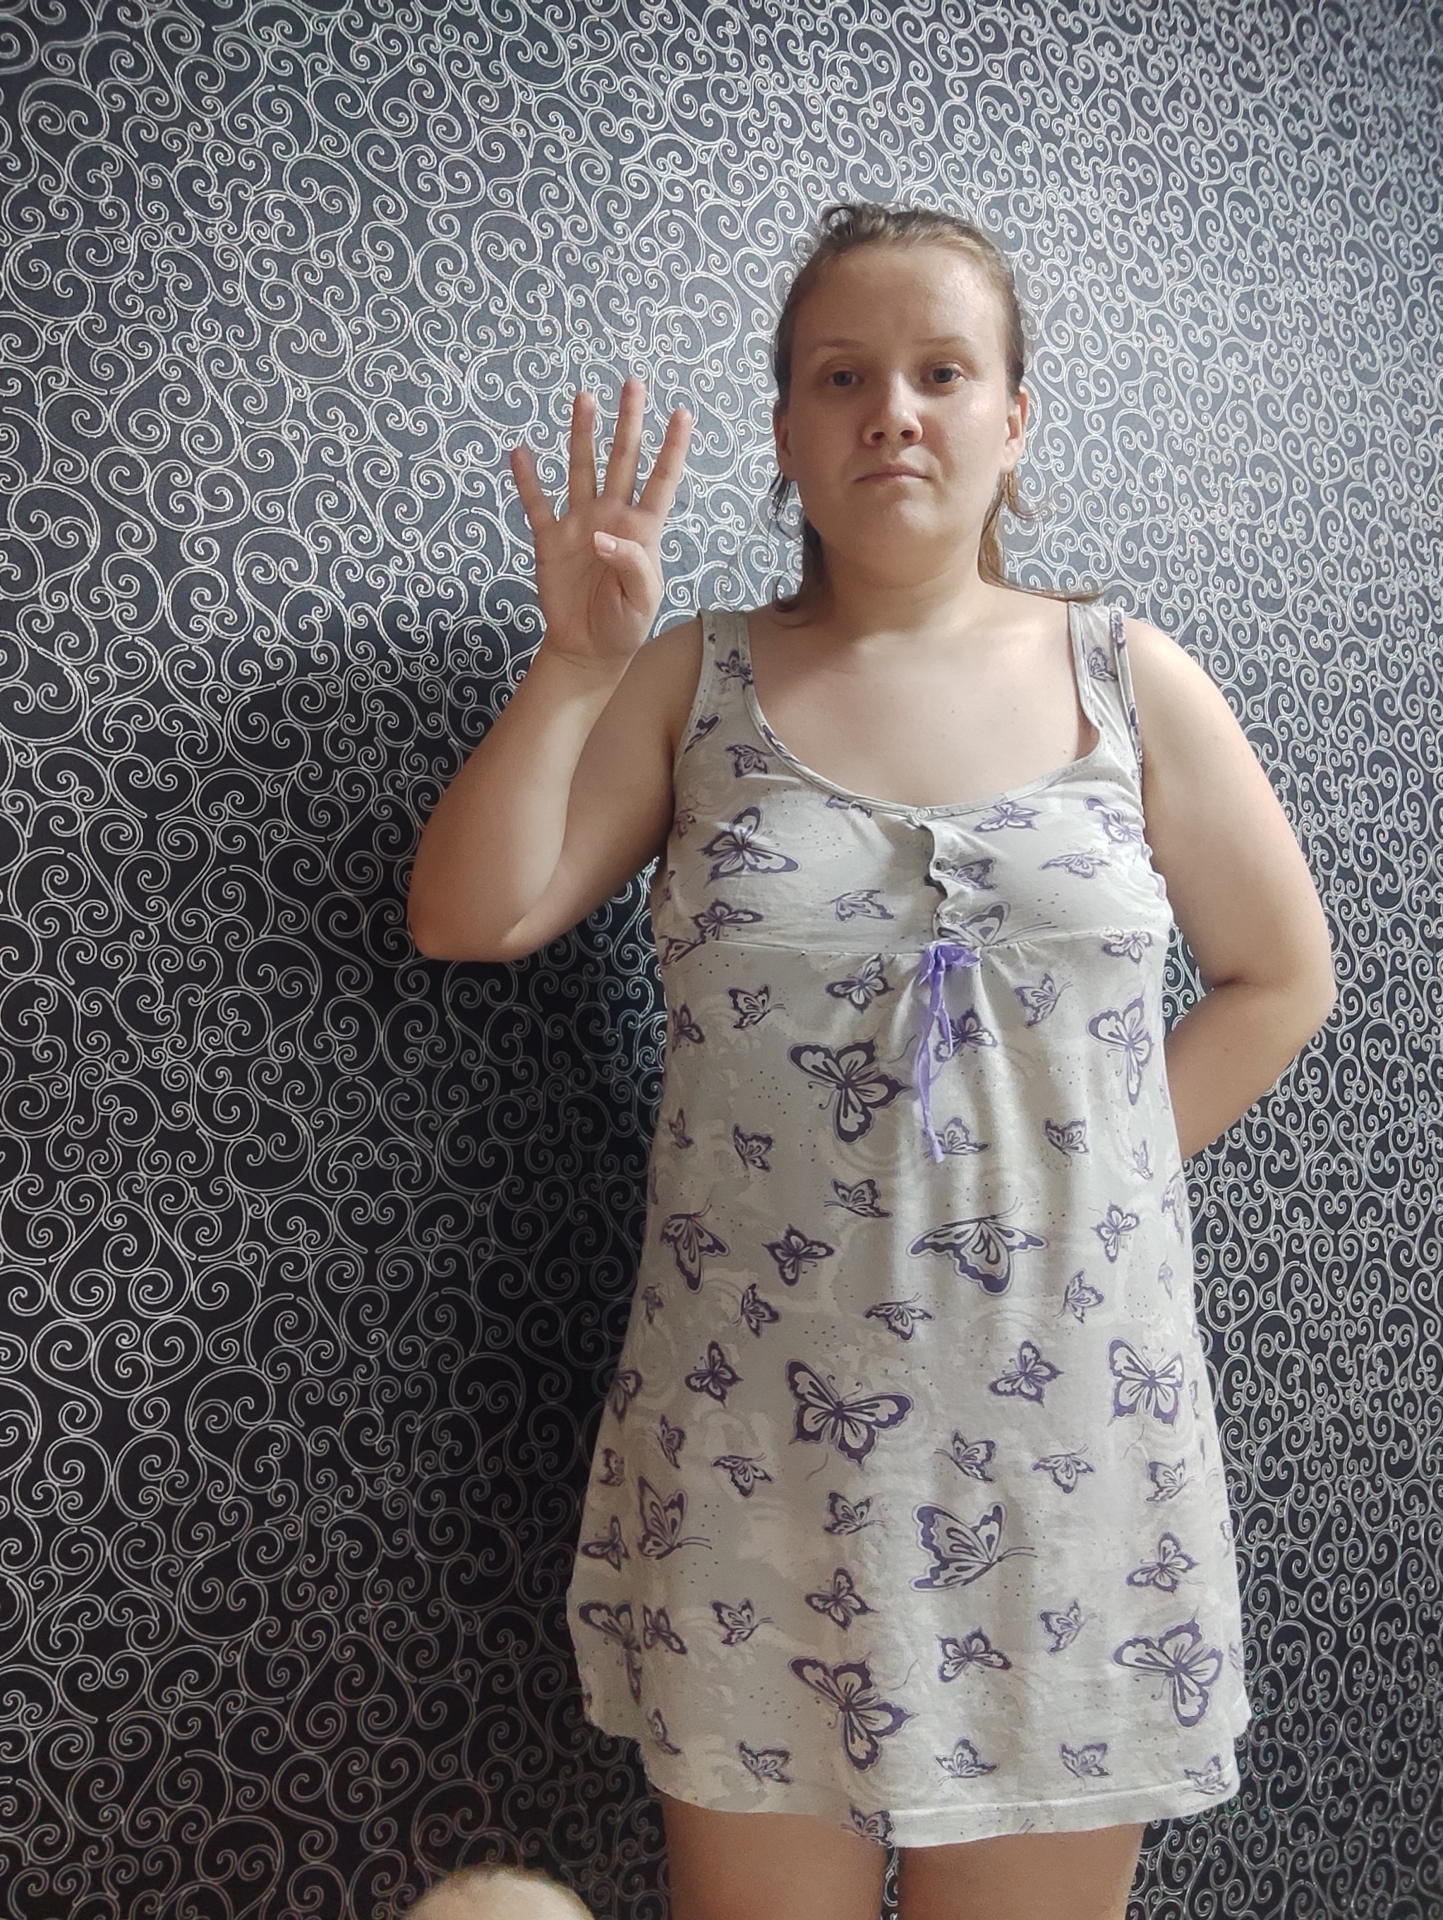
Label: clear